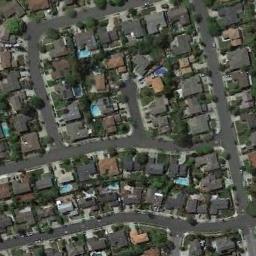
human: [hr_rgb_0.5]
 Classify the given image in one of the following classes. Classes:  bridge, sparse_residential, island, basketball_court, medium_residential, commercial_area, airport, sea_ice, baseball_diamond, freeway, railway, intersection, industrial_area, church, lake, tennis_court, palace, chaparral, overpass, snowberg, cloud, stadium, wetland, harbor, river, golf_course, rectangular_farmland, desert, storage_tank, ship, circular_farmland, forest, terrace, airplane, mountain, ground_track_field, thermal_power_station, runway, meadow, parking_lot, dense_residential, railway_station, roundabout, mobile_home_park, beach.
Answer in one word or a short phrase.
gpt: dense_residential